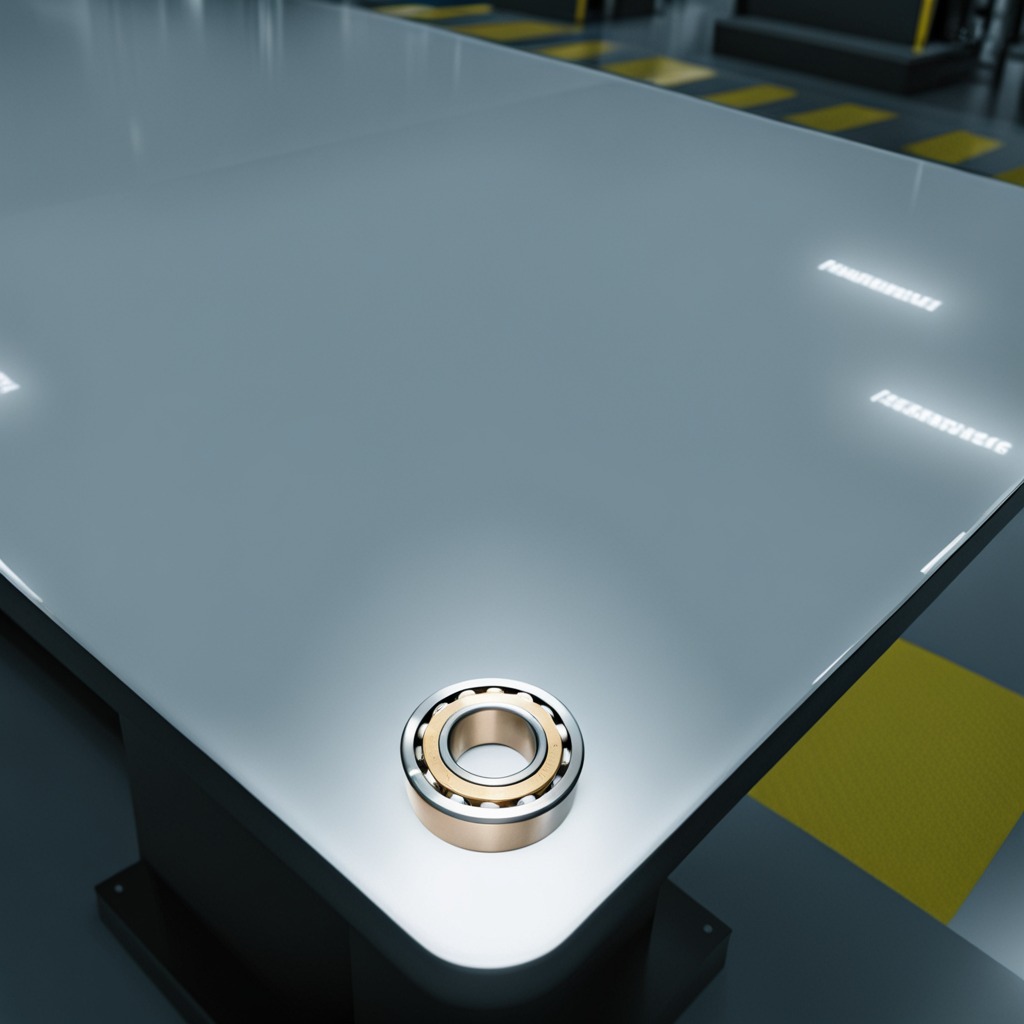
A metal ball bearing is lying on the table.